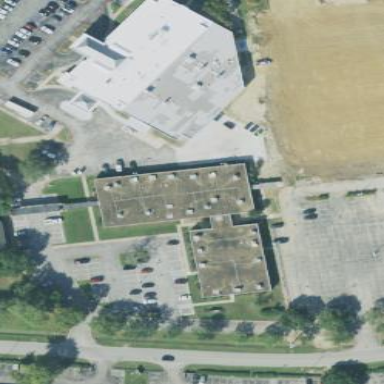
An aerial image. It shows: Building.